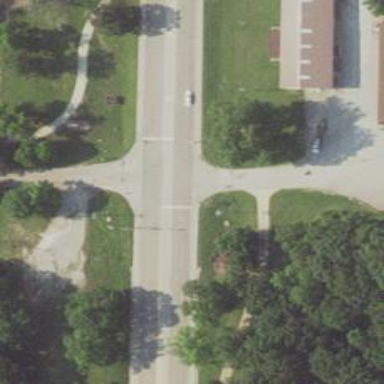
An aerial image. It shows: Solid stop line on the road marking.